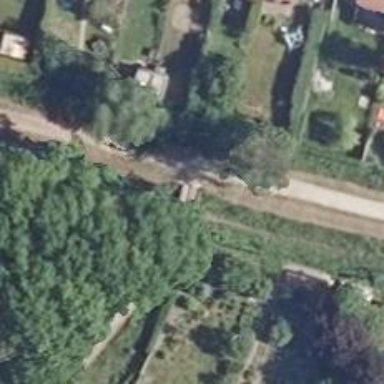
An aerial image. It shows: Path leading to bridge.